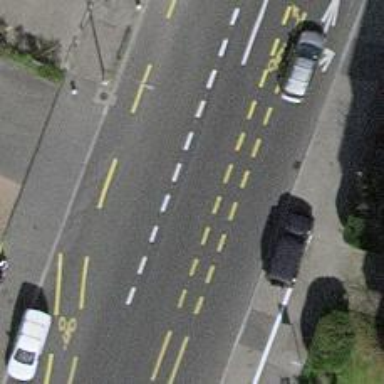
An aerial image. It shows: Tertiary road with asphalt surface and cycle lane.